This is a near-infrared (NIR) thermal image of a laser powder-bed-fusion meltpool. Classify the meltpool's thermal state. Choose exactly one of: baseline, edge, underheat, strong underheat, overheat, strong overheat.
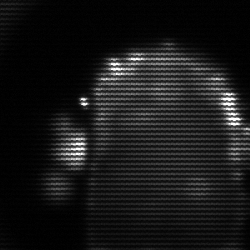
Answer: baseline